Question: I'm in need of some assistance when it comes to working with '$_GET', '$_SESSION' and the 'XMLHttpRequest'. I have constructed a minimum working example to illustrate the problem:
'''
<?php
session_start();
$_SESSION['current'] = 2;
?>
<html>
<head>
<script type="text/javascript" src="jquery.js"></script>
<script type="text/javascript" src="ajax.js"></script>
</head>
<body>
<div id="content"><?php include('table.php'); ?></div>
</body>
</html>
'''
'''
<?php
if(isset($_GET['current']))
{
$_SESSION['current'] = $_GET['current'];
}
$current = $_SESSION['current'];
echo '<h1>Table Value = '.$current.'<br>';
?>
'''
'''
<?php
if(isset($_GET['current']))
{
$_SESSION['current'] = $_GET['current'];
}
$current = $_SESSION['current'];
echo '<h1>Browse value = '.$current.'<br>';
print "<input type="button" value="Click here" onclick="myfunc($current)"/>&nbsp;";
?>
'''
'''
function myfunc(input) {
xmlhttp = new XMLHttpRequest();
xmlhttp.open("GET","table.php?current=" + (input+1),false);
xmlhttp.send();
document.getElementById("content").innerHTML=xmlhttp.responseText;
xmlhttp.open("GET","browse.php",false);
xmlhttp.send();
document.getElementById("target").innerHTML=xmlhttp.responseText;
}
'''
I use the Firebug console to keep track of what's happening. First let me point out that I set the async parameter to false because my server requests are so small. When I click the button 'myfunc(2)' is executed and it requests './table.php?current=3' and './browser.php' from the server.
My thought was that since I request './table.php?current=3' first, the session variable '$_SESSION['current']' will be set to 3. But when browse.php is requested the session variable is not set! This is what happens after I click the button once:

Any idea what might be wrong? Thanks in advance :)
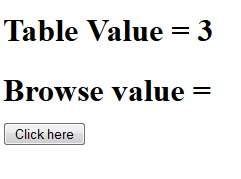
Answer: You need to add 'session_start();' at the beginning of . (As Marc B comments to your question).
If you are not sure which script was included in another script which has already started the session, you may use
'''
if(!session_id()) session_start();
'''
at the beginning of every php script.
To your reasoning:
> I set the async parameter to false because my server requests are so small.
The problem is the network communication which may freeze your page for significant time (or forever in some cases), regardless the size of the response.